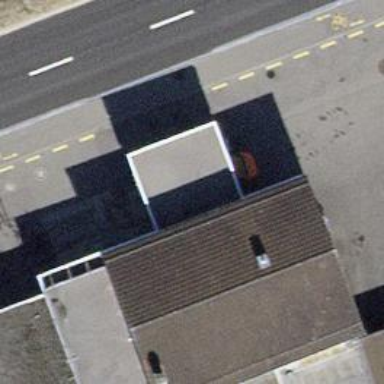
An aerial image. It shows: Fuel station.